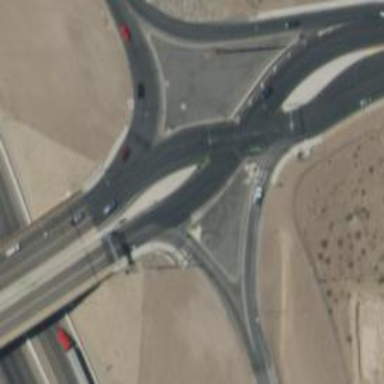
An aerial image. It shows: Asphalt motorway link with diverging diamond interchange (DDI) junction.